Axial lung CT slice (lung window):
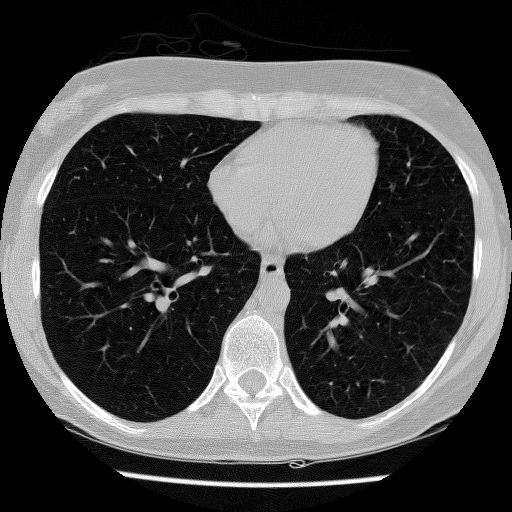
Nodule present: no